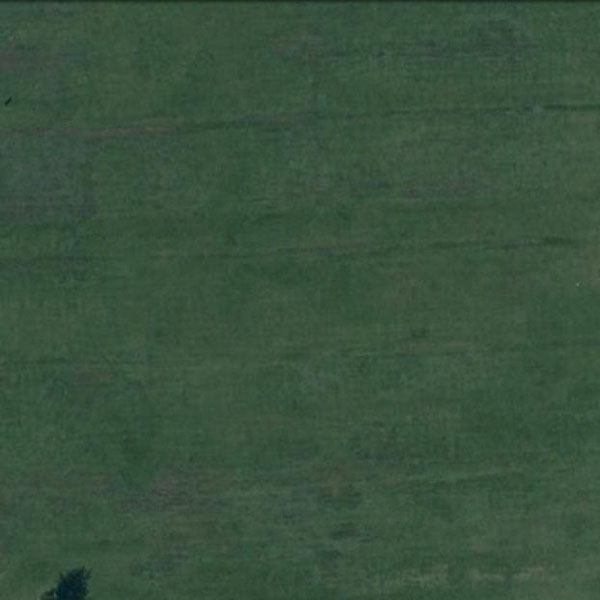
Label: Meadow